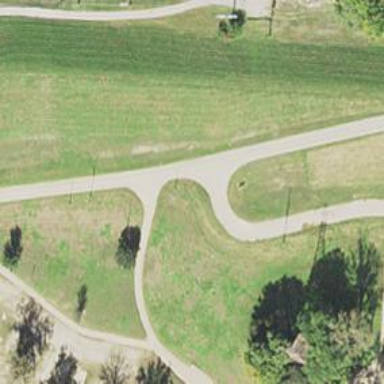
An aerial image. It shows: Unclassified road.